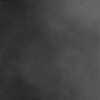
Label: dusty